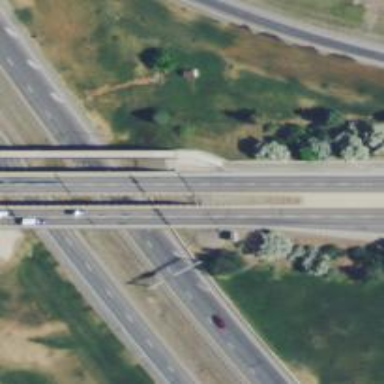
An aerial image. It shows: Bridge on trunk expressway.